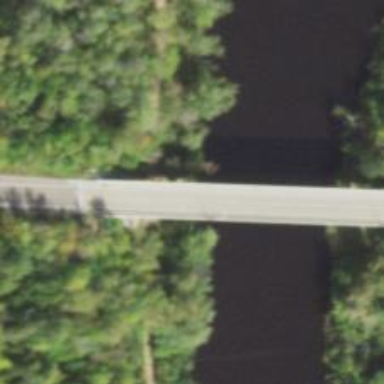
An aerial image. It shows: Secondary road crossing bridge.